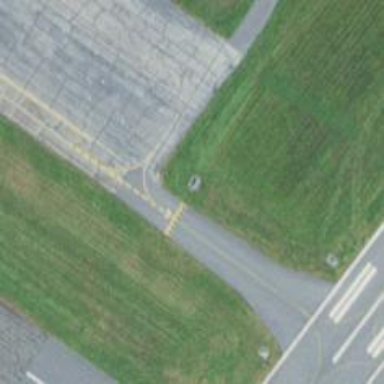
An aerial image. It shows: Taxiway at the airport with asphalt surface.